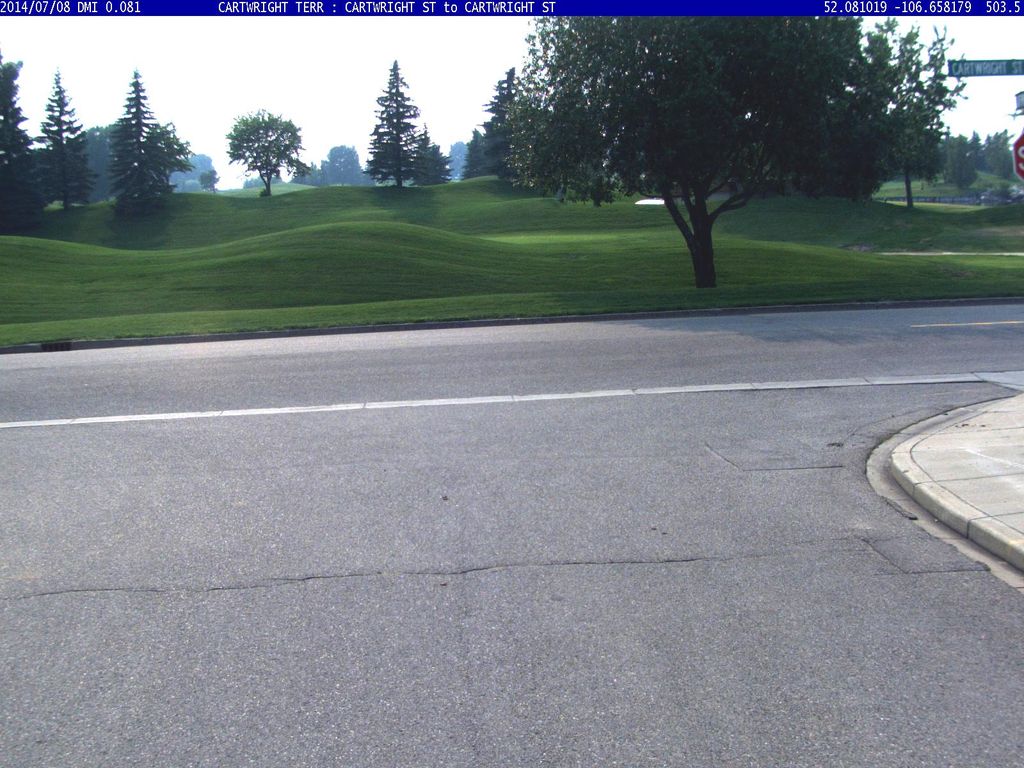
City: saskatoon